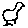
Label: bird